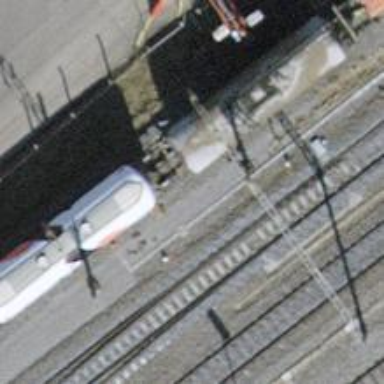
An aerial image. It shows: Railway switch.